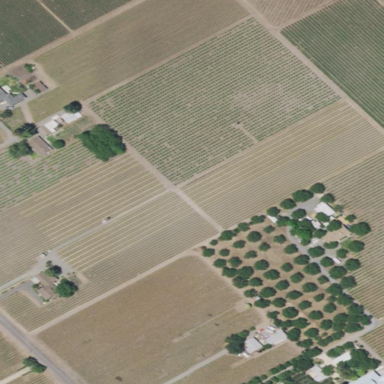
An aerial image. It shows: Vineyard where grapes are grown.